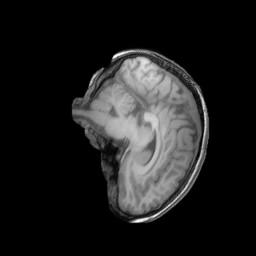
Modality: T1w
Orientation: sagittal
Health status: ill
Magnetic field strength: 3 T